Question: I have an Navigation bar and I want to change its left item default color to White.

I WANT THE BLUE TO BE WHITE
I want to done this programmatically.
Currently i am using this code to change the color and title of navigation bar
'''
- (void)viewWillAppear:(BOOL)animated
{
[self.navigationController setNavigationBarHidden:NO];
self.navigationItem.title = @"Advanced Settings";
UIColor *bg = [UIColor colorWithRed:79/255.0f green:166/255.0f blue:196/255.0f alpha:1.0f];
if (floor(NSFoundationVersionNumber) <= NSFoundationVersionNumber_iOS_6_1) {
// iOS 6.1 or earlier
self.navigationController.navigationBar.tintColor = bg;
self.navigationController.navigationBar.titleTextAttributes = @{NSForegroundColorAttributeName: [UIColor whiteColor]};
} else {
// iOS 7.0 or later
self.navigationController.navigationBar.barTintColor = bg;
self.navigationController.navigationBar.translucent = NO;
self.navigationController.navigationBar.titleTextAttributes = @{NSForegroundColorAttributeName: [UIColor whiteColor]};
}
}
'''
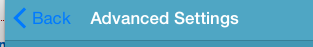
Answer: You can add below line of code
'''
self.navigationController.navigationBar.barTintColor = bg;//you are setting for entire navigation bar
self.navigationController.navigationBar.tintColor = [UIColor whiteColor];//setting the buttons tint color
'''
Hope it helps you...!